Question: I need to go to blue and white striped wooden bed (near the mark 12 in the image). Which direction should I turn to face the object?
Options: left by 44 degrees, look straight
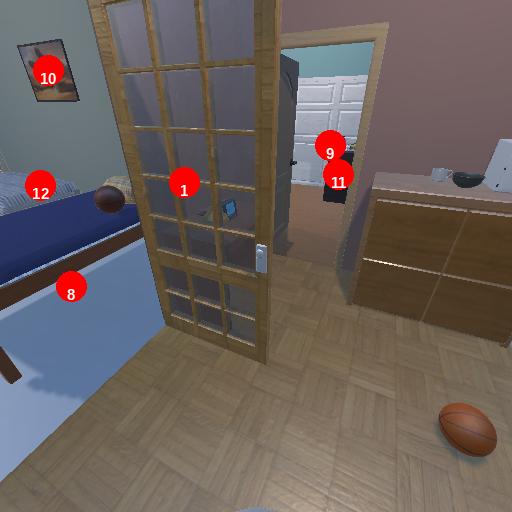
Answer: left by 44 degrees